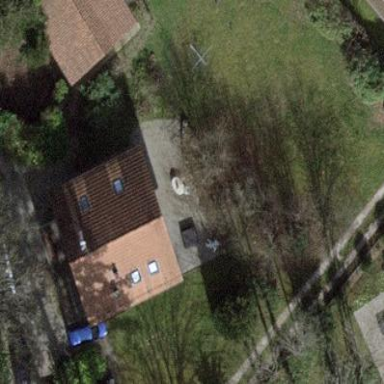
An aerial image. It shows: Garden enclosed by fence.